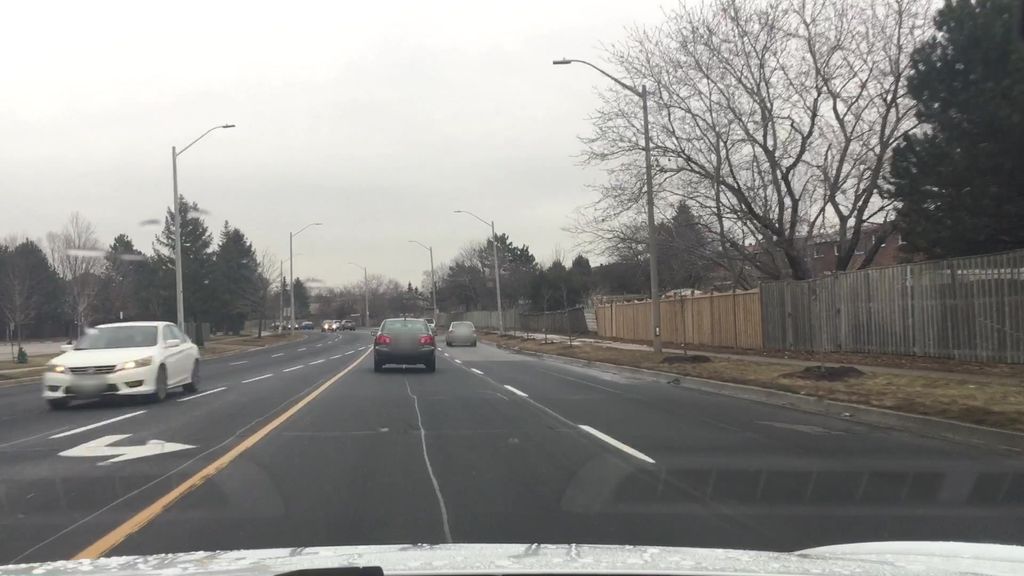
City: toronto